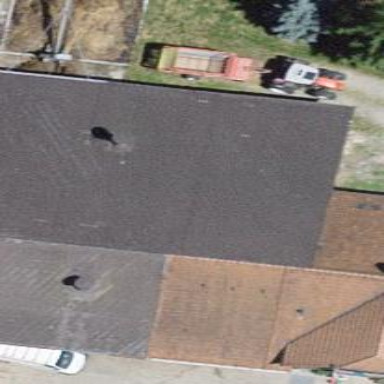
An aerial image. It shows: Farm building.